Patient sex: F
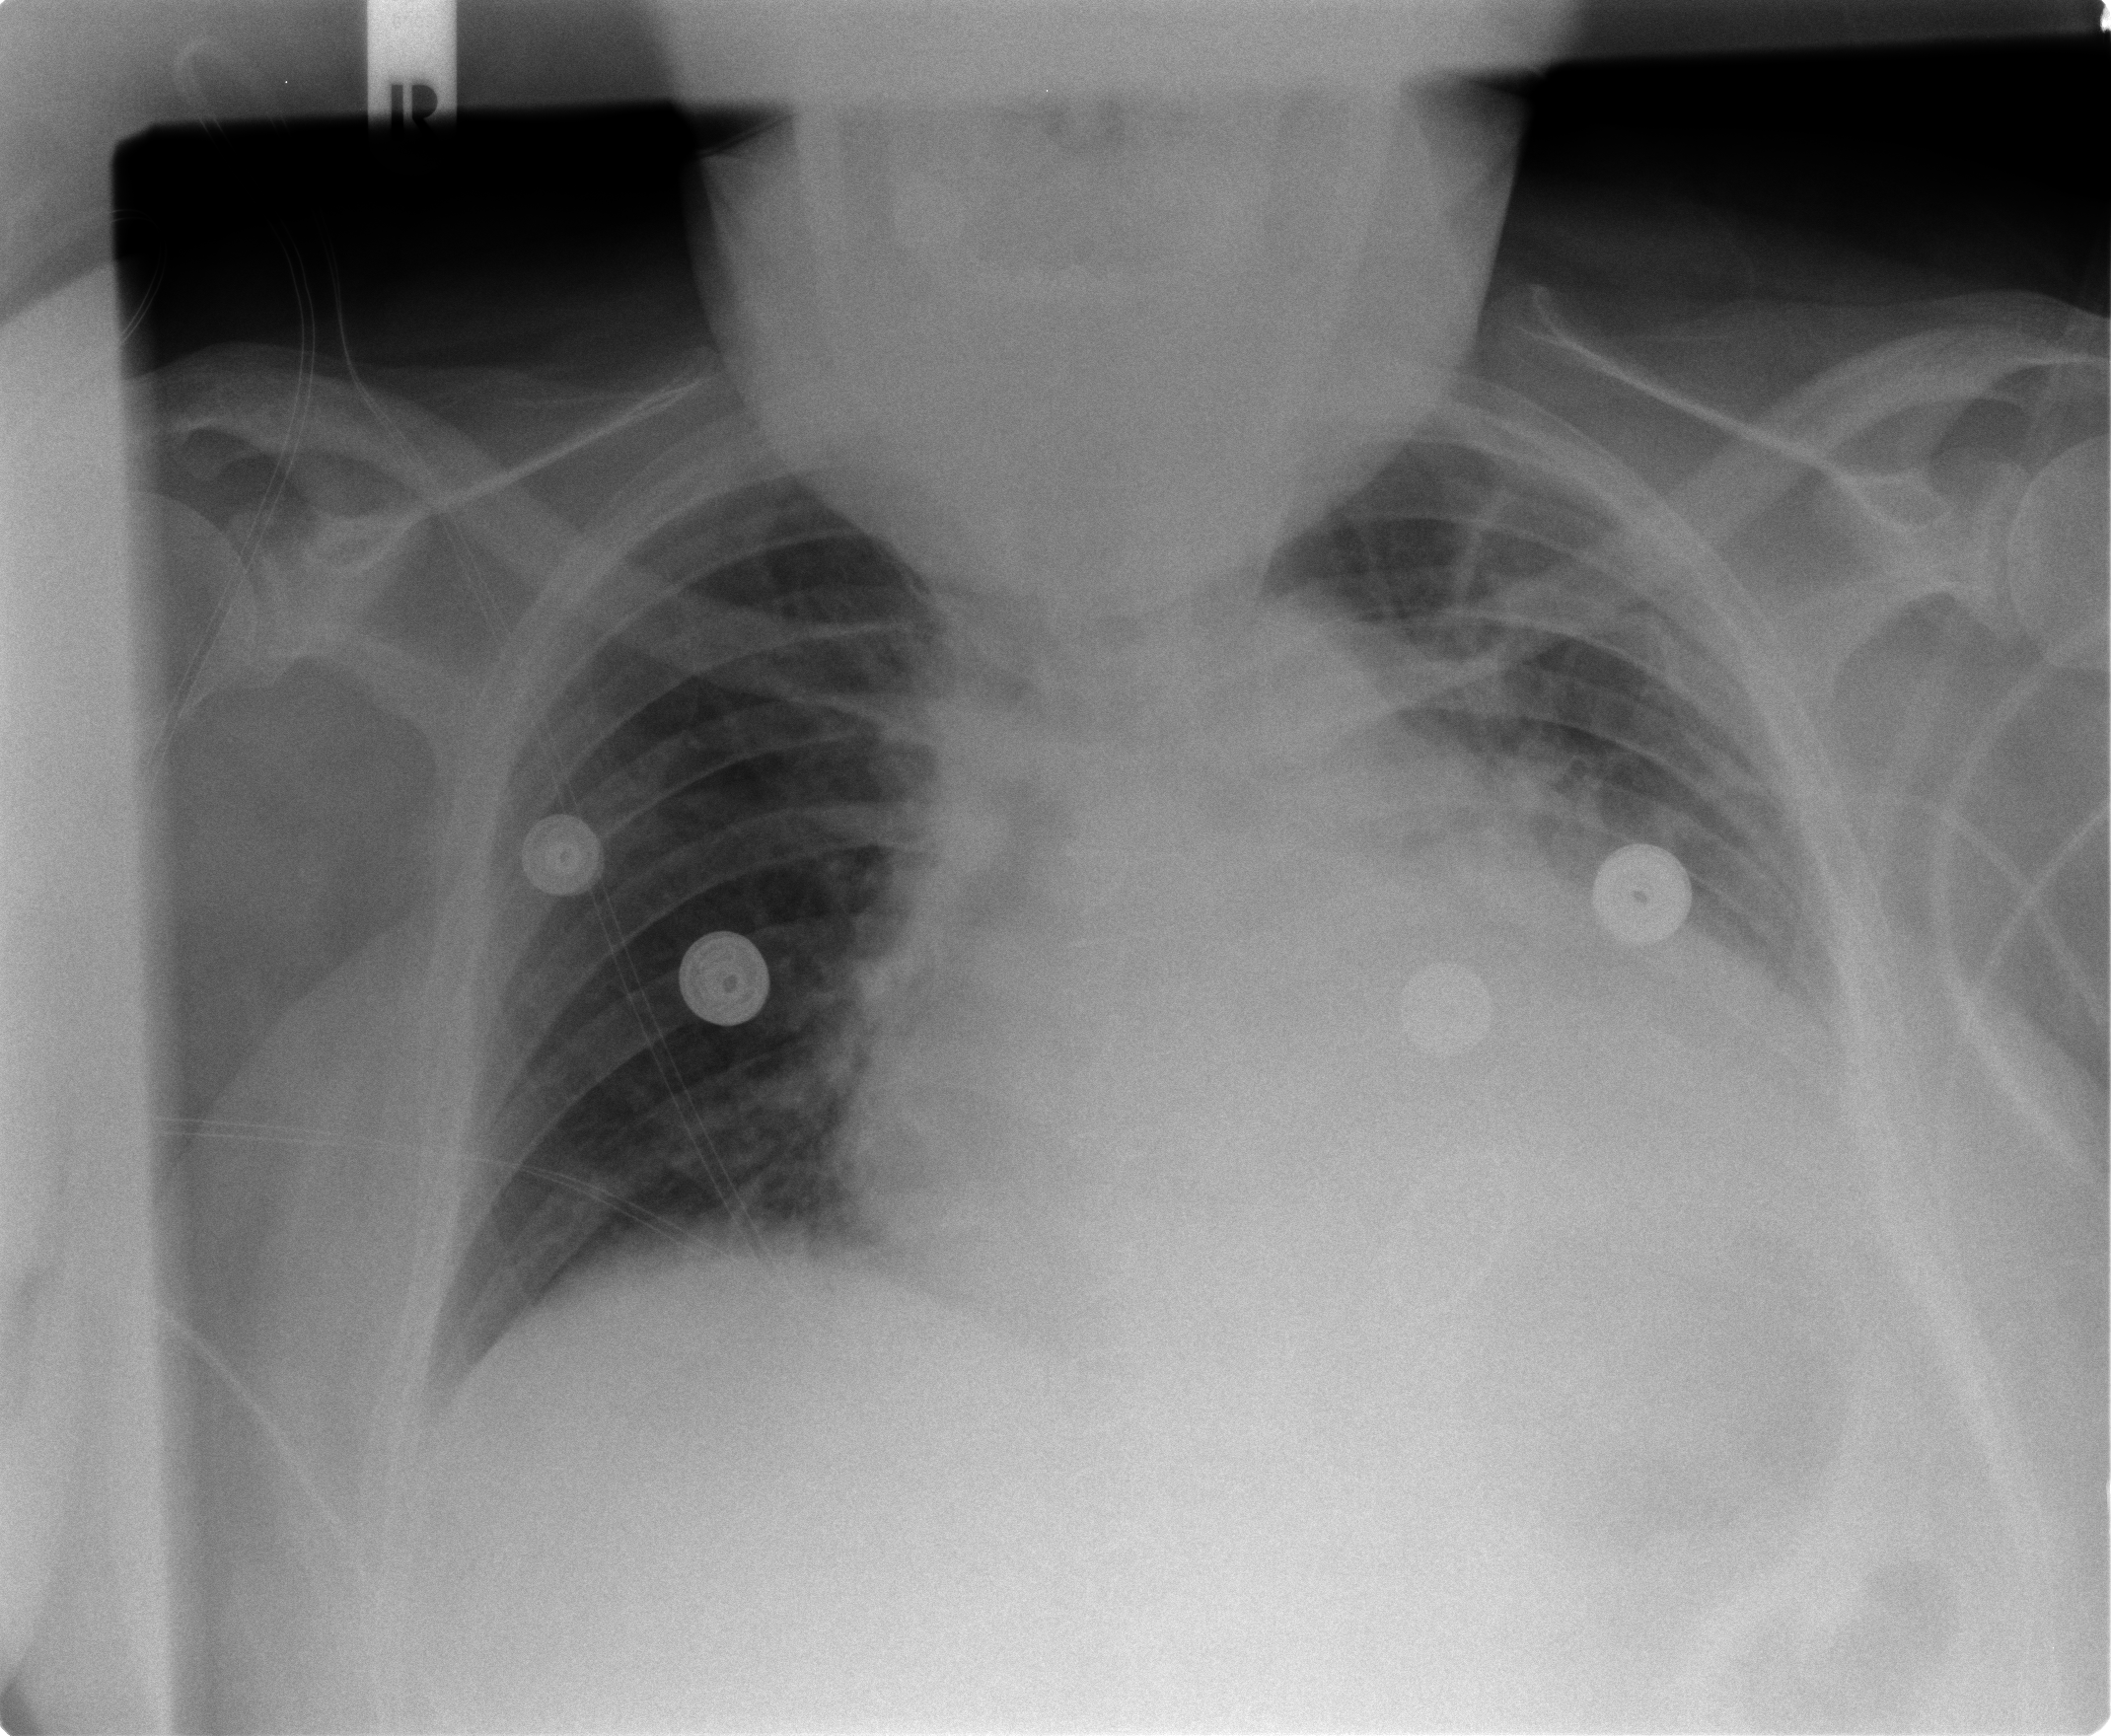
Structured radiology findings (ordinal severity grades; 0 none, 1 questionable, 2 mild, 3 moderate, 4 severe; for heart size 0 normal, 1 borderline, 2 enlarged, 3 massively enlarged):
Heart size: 3
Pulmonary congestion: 2
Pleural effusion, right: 0
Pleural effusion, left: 2
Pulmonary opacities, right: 0
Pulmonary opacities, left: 0
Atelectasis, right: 0
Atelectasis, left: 2